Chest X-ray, PA view. Patient: 48 years old, sex M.
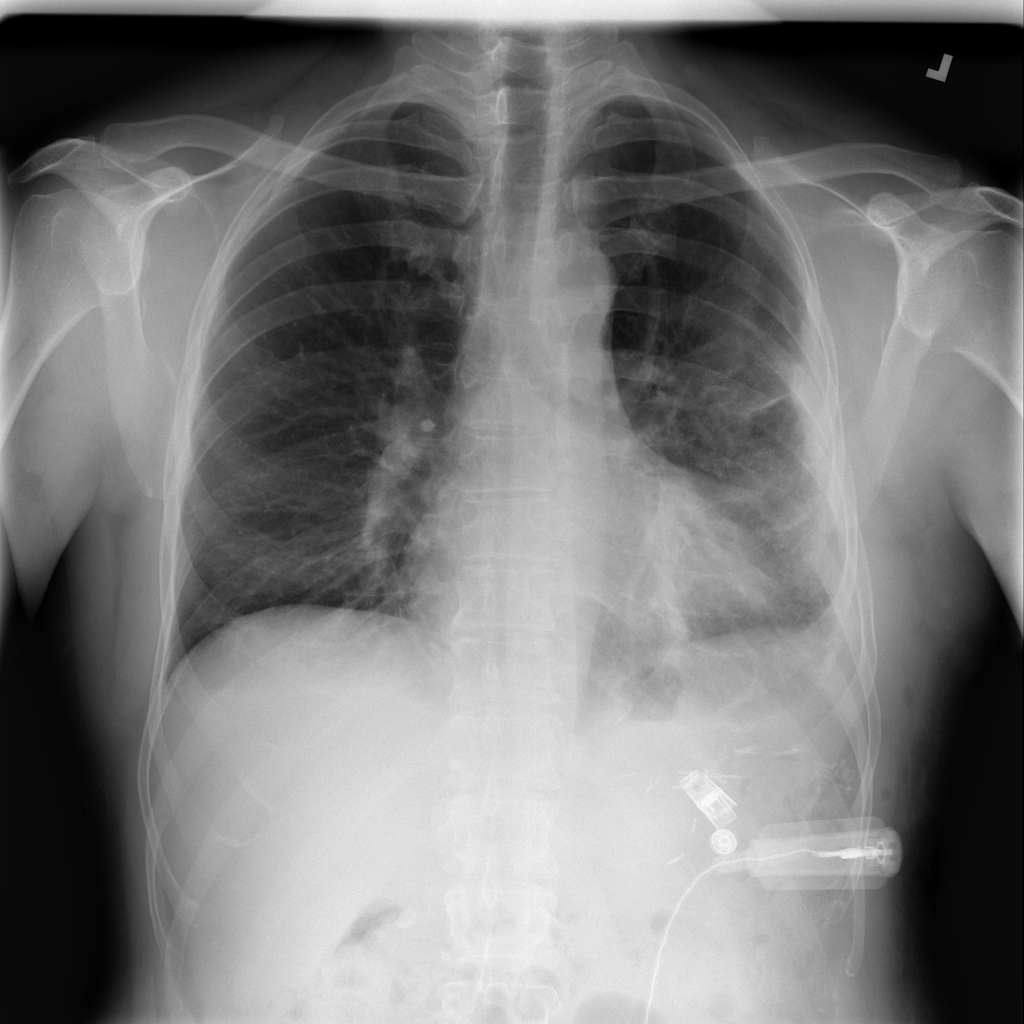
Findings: No Finding